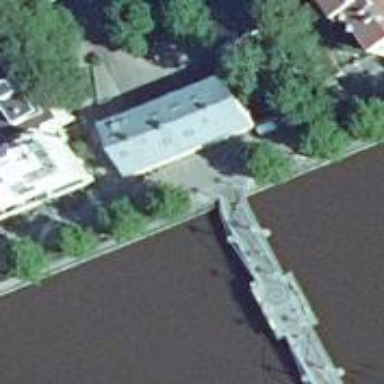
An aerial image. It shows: Bridge with beam structure.